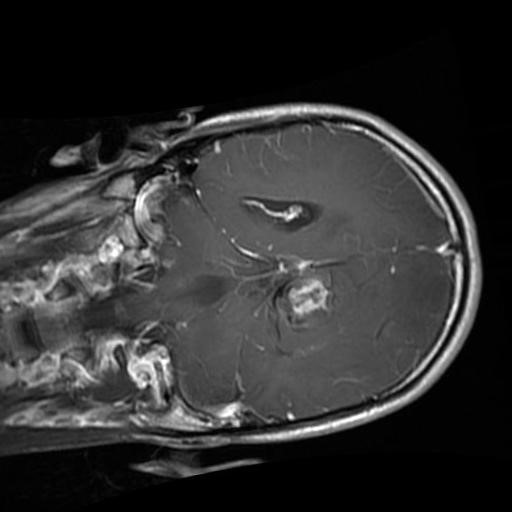
Label: brain_glioma